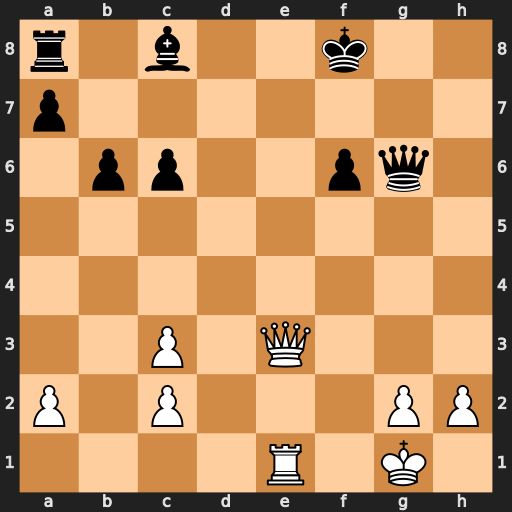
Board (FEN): r1b2k2/p7/1pp2pq1/8/8/2P1Q3/P1P3PP/4R1K1
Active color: w
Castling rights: -
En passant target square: -
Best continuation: Qe7+ Kg8 Qd8+